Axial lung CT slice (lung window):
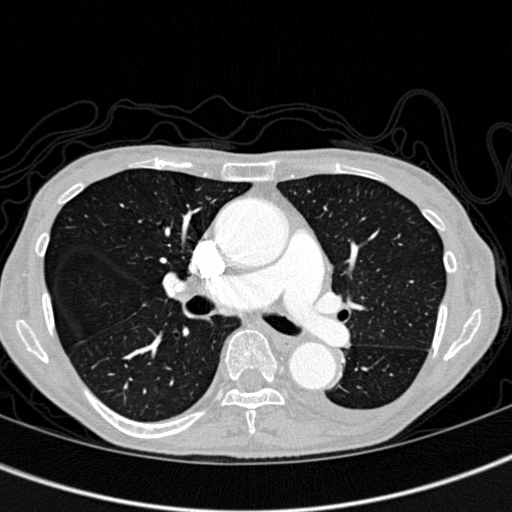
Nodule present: no